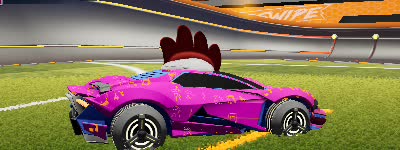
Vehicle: werewolf